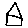
Label: house